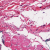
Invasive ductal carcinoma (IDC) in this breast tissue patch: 0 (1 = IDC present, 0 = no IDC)